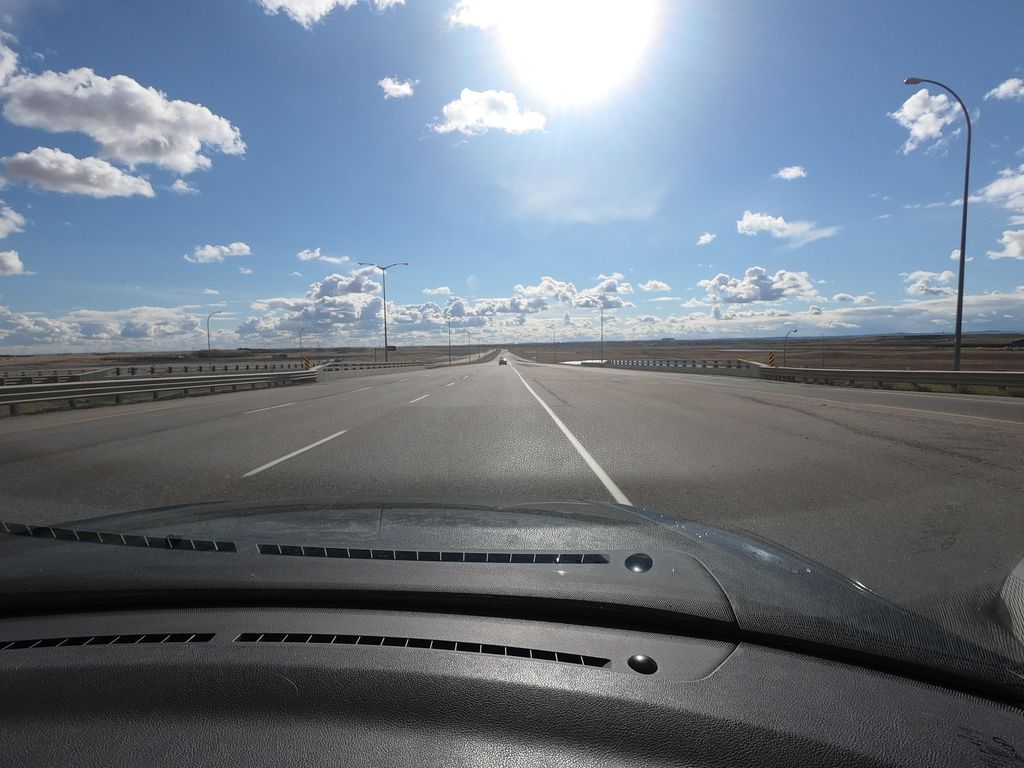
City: calgary